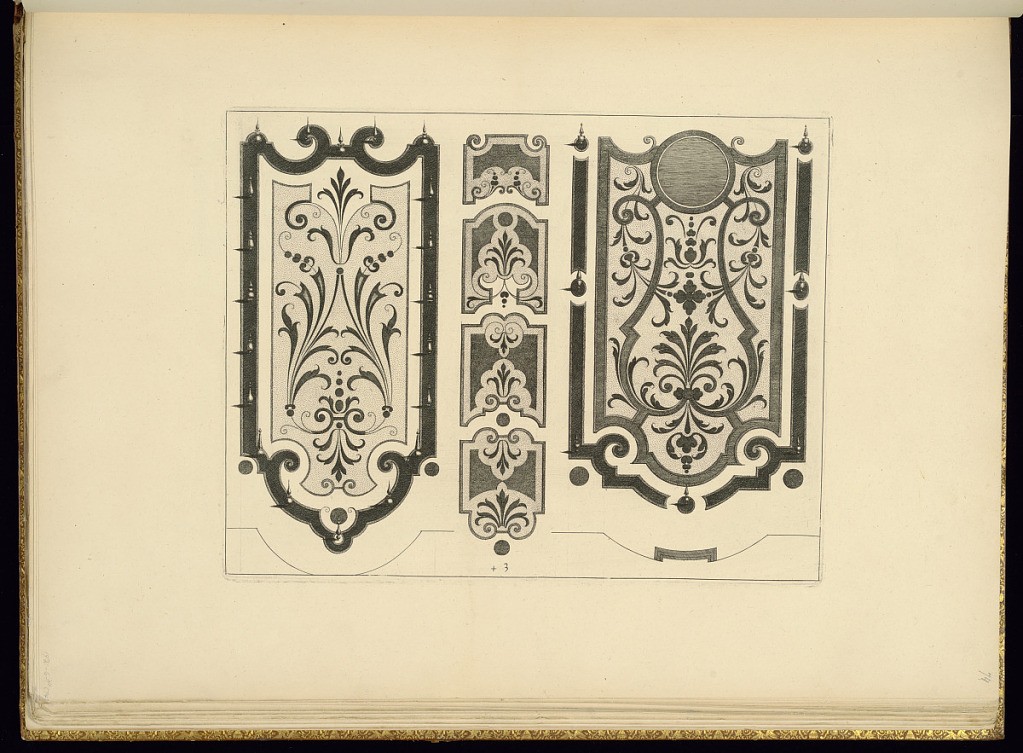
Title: Garden Designs
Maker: Jean Berain, the elder, French, 1640-1711
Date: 1711
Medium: Engraving on laid paper
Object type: Bound print
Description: Three designs for ornamental gardens, with topiary on the edges of the outer two designs. The plate is numbered but not signed.